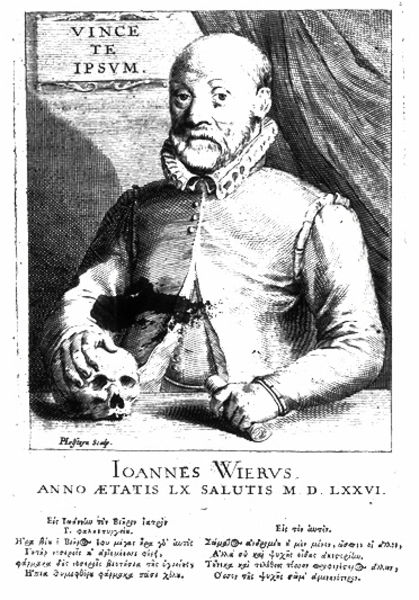
Titel: Bildnis des Johann Weyer
Künstler: P. Holsteyn
Institution: (Seriendruck)
Schlagwörter: dunkel, hand, kopf, mann, schatten, finger, grau, hintergrund, licht, mund, nase, ohr, schwarz, stirn, tisch, weiss, zeichnung, blick, tuch, rock, bart, hemd, jacke, schnurrbart, arme, augen, barock, bluse, falten, gesicht, johannes, kragen, rahmen, schädel, tod, tot, toter, ärmel, bild, bildnis, halskrause, hände, portrait, porträt, signatur, vorhang, auge, brustbild, kinn, ohren, renaissance, schrift, papier, düster, grafik, graphik, kartusche, ernst, inschrift, glatze, rüschen, knöpfe, vanitas, memento mori, offen, buch, druck, druckgrafik, schraffur, schwarz weiß, radierung, stich, titel, text, arzt, krause, tinte, halbglatze, fleck, buchdruck, rolle, pergament, oberkiefer, skelett, totenkopf, papierrolle, wams, forscher, schriftrolle, gelehrter, carpe diem, emblem, kupferstich, totenschädel, ohre, frage, vorhanf, glaze, latein, lateinisch, motto, römische zahlen, römische ziffern, unsicher, anno, shakespeare, hamlet, buchrolle, bestimmt, ruch, ioannes, joannes, lebensdaten, drucck, wierus, 76, besiege dich selbst, wiervs, vince te ipsum, nasenaugen, ipsum, ionnes wiervs, totenkkopf, vanits, sieh dich selbst